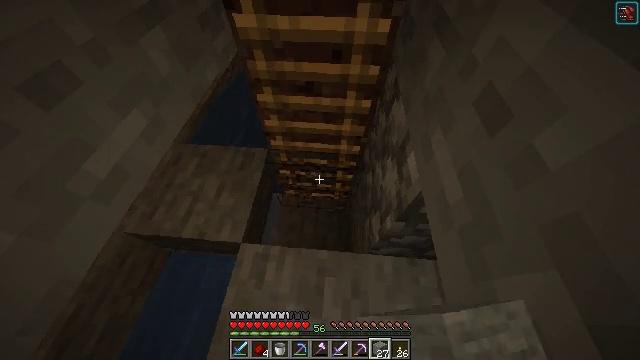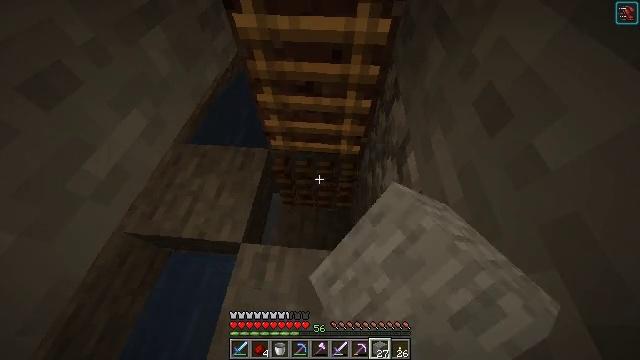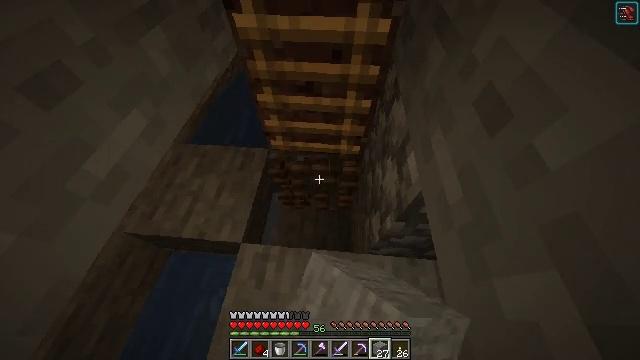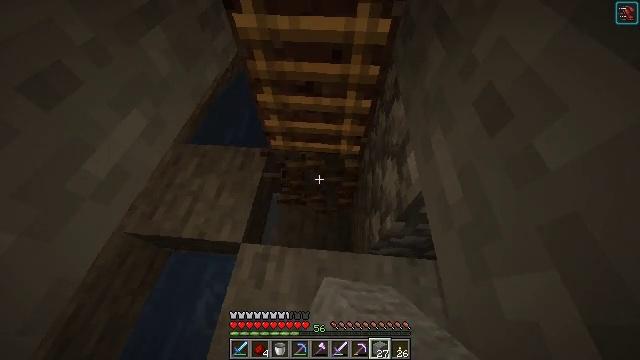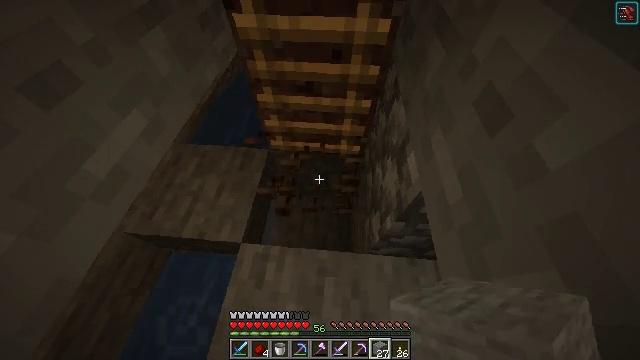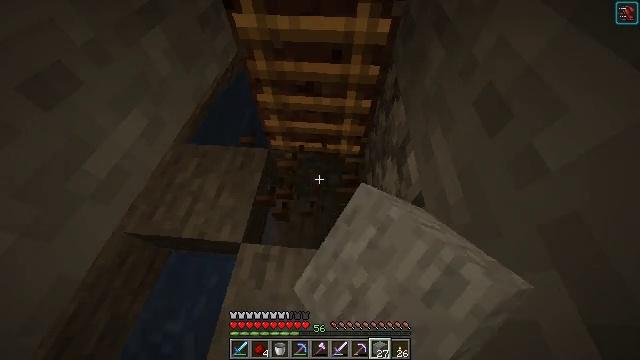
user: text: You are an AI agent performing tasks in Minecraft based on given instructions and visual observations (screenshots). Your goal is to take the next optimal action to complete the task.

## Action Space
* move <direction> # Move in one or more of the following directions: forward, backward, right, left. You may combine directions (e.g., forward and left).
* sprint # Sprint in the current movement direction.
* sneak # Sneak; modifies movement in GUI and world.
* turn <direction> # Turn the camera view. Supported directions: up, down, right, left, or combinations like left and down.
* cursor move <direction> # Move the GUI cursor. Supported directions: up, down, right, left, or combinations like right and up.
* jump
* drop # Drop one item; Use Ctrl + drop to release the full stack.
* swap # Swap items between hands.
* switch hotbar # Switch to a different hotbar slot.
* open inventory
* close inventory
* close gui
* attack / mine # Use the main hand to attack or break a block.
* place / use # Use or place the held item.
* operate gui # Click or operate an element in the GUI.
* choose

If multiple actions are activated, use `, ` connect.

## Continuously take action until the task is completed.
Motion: motion action
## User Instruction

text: Disassemble the ladder.
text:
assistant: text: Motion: attack / mine
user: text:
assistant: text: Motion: attack / mine
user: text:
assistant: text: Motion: attack / mine
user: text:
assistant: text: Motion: attack / mine
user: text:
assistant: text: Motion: attack / mine
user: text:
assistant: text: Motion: no_op